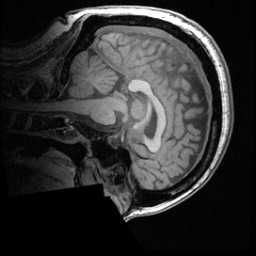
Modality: T1w
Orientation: sagittal
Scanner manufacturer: ge
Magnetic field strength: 3 T
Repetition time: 0.008572 s
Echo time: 0.003384 s